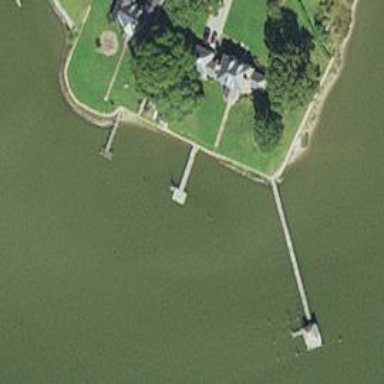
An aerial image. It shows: Man-made pier.